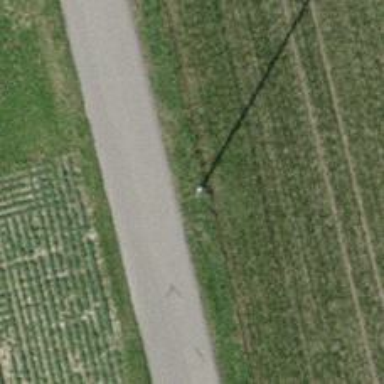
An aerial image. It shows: Straight power pole with straightforward line management.